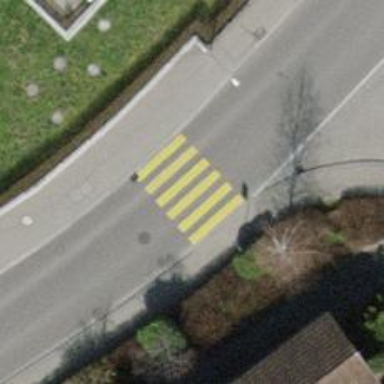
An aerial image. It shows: Uncontrolled road crossing.